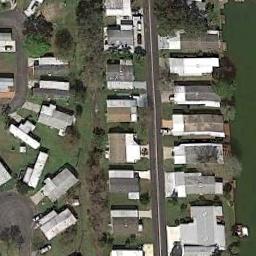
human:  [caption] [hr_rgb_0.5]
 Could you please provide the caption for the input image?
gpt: The mobile home park is on the grass next to some trees .

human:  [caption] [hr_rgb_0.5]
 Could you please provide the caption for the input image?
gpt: There are nine mobile homes here .

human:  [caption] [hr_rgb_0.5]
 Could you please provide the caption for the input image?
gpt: The mobile home park has some trees, Mobile homes and a lake and a road goes through the mobile home park .

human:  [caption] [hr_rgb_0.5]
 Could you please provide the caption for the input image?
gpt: Many buildings are in the mobile home park .

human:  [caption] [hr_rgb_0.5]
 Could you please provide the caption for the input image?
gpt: There are some brown and white buildings in the mobile home park .